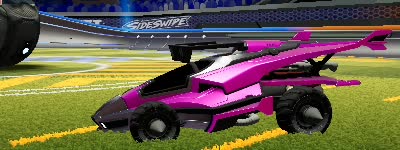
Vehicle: aftershock